Field crop: tomato
Growth stage: 1
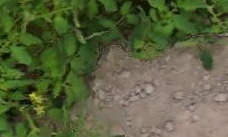
Species: tomato